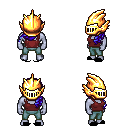
a pixel art fantasy rpg character, male body template, dark elf, purple skin, maroon pirate shirt, teal pants, blue left-swept hairstyle, gold helm, black slippers, four views (front, back, left, right), 2x2 character sprite sheet, small pixel art, hard edges, no anti-aliasing